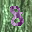
Label: 8